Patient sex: M
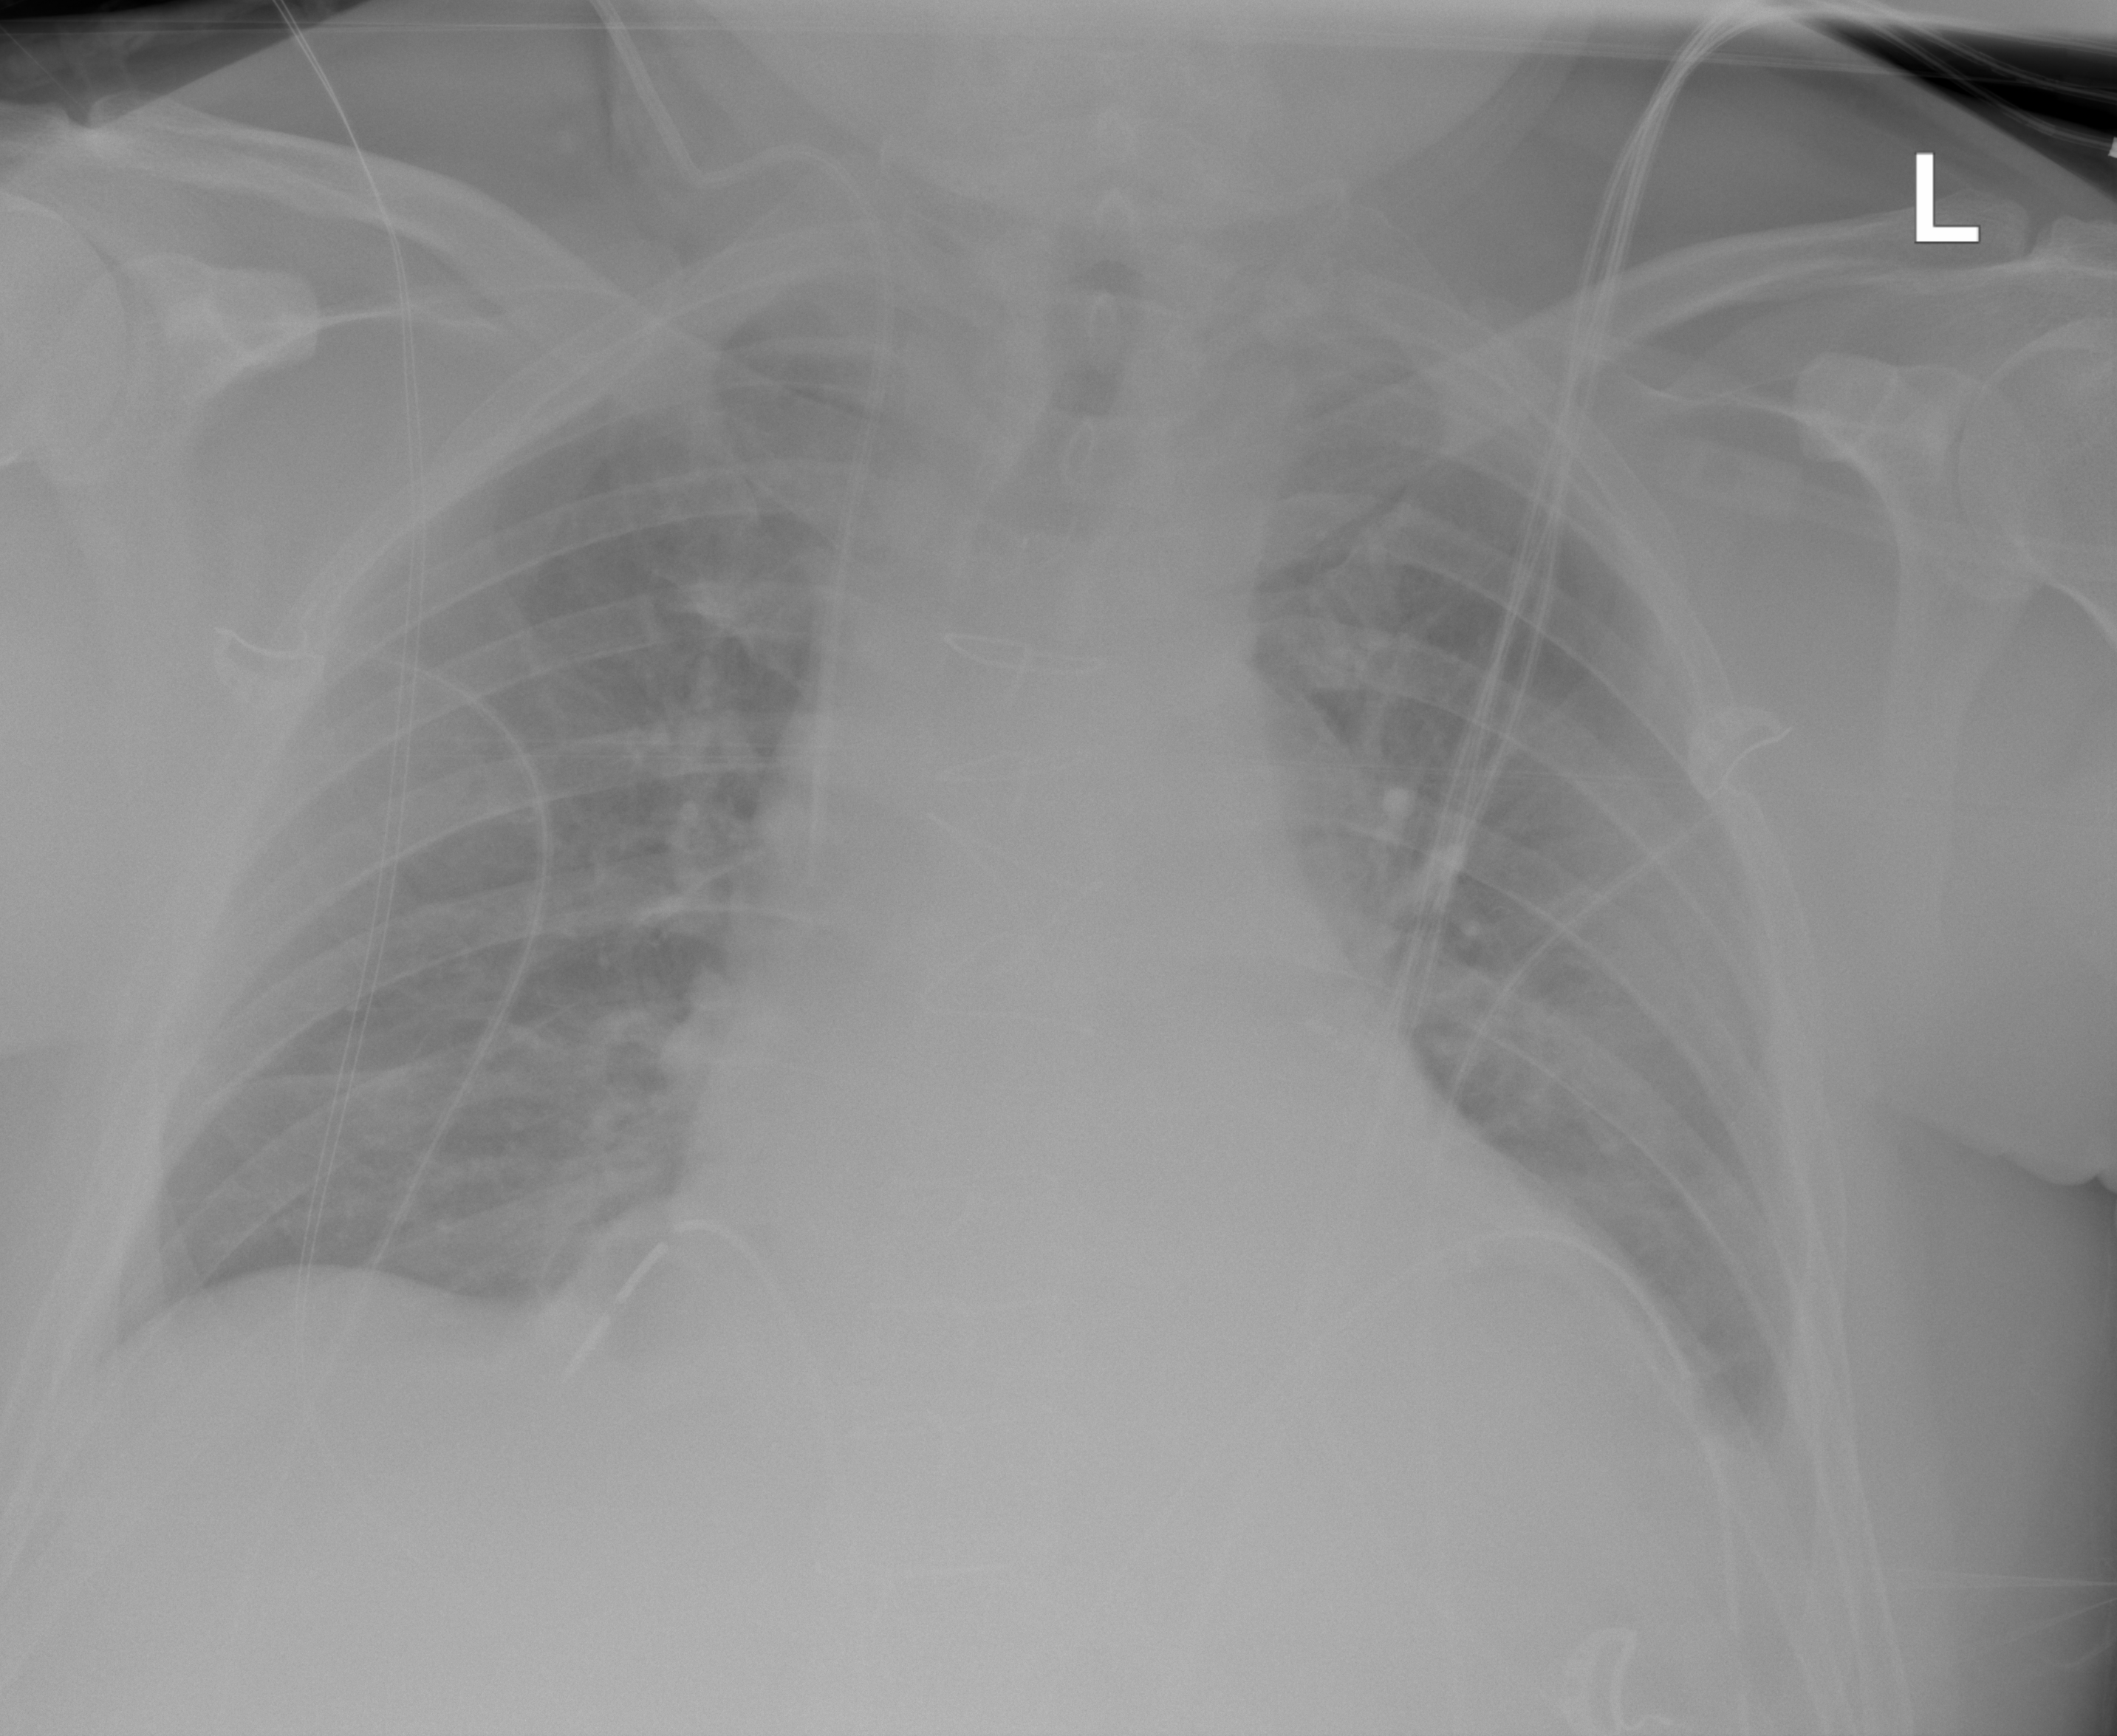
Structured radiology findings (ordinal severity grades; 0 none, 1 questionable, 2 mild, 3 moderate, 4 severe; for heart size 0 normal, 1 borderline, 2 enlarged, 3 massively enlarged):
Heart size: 2
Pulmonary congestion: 2
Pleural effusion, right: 0
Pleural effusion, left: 2
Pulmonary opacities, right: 0
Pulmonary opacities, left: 0
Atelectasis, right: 0
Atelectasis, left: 2